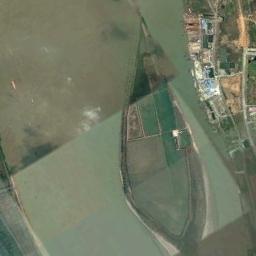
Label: island